Question: I am using WebGL to draw a simple frustum geometry. I tried to color the front
(smaller) and back (bigger) surface red, and the side surface white.

This is how it looks. Note that the smaller surface is nearer the eyes and the bigger surfaces is further from the eye. Do not be fooled by this image. It looks like the shader chose to color the sides which are furthest to the eyes and ignore faces up in the front.
How should I make this work correctly?
Followed is my shader setup:
The depth buffer is cleared during initialization and never used.
'''
function init(){
// Retrieve <canvas> element
var canvas = document.getElementById('webgl');
// Get the rendering context for WebGL
gl = getWebGLContext(canvas);
if (!gl) {
console.log("lib1.js: init() failed to get WebGL rendering context 'gl'
");
console.log("from the HTML-5 Canvas object named 'canvas'!
");
return;
}
// Initialize shaders
if (!initShaders(gl, VSHADER_SOURCE, FSHADER_SOURCE)) {
console.log('lib1.js: init() failed to intialize shaders.');
return;
}
bufferSetup(gl);
// Set the background-clearing color and enable the depth test
gl.clearColor(0.0, 0.0, 0.0, 1.0); // black!
gl.enable(gl.DEPTH_TEST);
gl.enable(gl.CULL_FACE); // draw the back side of triangles
gl.clear(gl.COLOR_BUFFER_BIT | gl.DEPTH_BUFFER_BIT);
}
'''
Thanks for Denis pointing this out! I also tried turning the 'gl.CULL_FACE' on and off, and tried 'gl.BACK' and 'gl.FRONT'. None of them works correctly.
'''
gl.disable(gl.CULL_FACE);
// gl.cullFace(gl.BACK)
'''
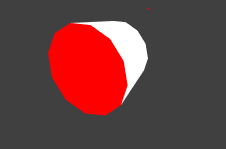
Answer: We know that the CVV coordinate system, the non-transformed drawing axes
(CVV == the canonical view volume, the +/-1 cube volume we depict on-screen)
have RIGHT-HANDED coordinates, with origin at the center of the CVV cube, x increasing rightwards, y increasing upwards, and z increasing outwards,
towards your eye. But it is not necessary that the fragments with LARGER, MORE-POSITIVE Z depths in the CVV get drawn as 'nearer' to us, and the fragments with SMALLER, MORE-NEGATIVE Z at the same screen location be overlapped. Why?
WebGL (and OpenGL-ES, and OpenGL) has a historical quirk in an otherwise-sensible method for 3D drawing: it defines 'depth' as a computed value between 0.0 and 1.0, and it is NOT simply the 'z' value in CVV coordinates.
By default, WebGL defines depth as:
- 'z = +1'- 'z = -1'
While the GPU computes depth automatically, correct results require vertices that were transformed by a 3D camera-projection matrix to mimic a camera lens. Sometimes, if we didn't define or use the projection matrix, the GPU depth calculation reduces to:
'depth = 0.5 + 0.5*(gl_position.z / gl.position.w);'
In other words, without this 'camera-projection' matrix, the GPU computes
'depth' backwards -- vertices 'at z = -1' get depth of 0 when it SHOULD be 1. For more details about how the GPU computes depth, see:
<URL>
Known this, we could easily fix this by either:
1. We could write code that always sets the first ModelMatrix transform to change the sign of z, like this: myMatrix.setScale(1,1,-1); Then all z values we compute will have reversed sign. (That's a little messy when combined with a complicated scene-graph...).
2. We could leave the z values unchanged, and instead tell WebGL to apply different rules for its use of the depth-buffer; that is a more snesible solution. Try add these lines of code
'''
gl.enable(gl.DEPTH_TEST); // enabled by default, but let's be SURE.
gl.clearDepth(0.0); // each time we 'clear' our depth buffer, set all
// pixel depths to 0.0 (1.0 is DEFAULT)
gl.depthFunc(gl.GREATER); // gl.LESS is DEFAULT; reverse it!
// draw a pixel only if its depth value is GREATER
// than the depth buffer's stored value.
'''
Credit to my Professor on computer graphics - John E. Tumblin